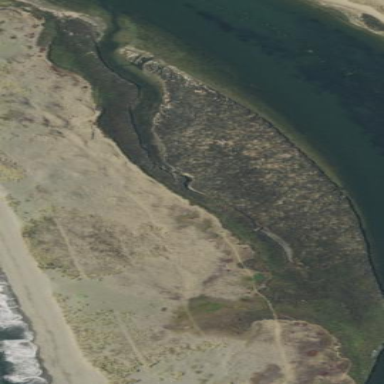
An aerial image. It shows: Tidal saltmarsh wetland.